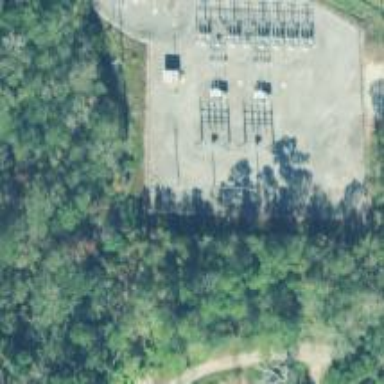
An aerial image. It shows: Power pole.